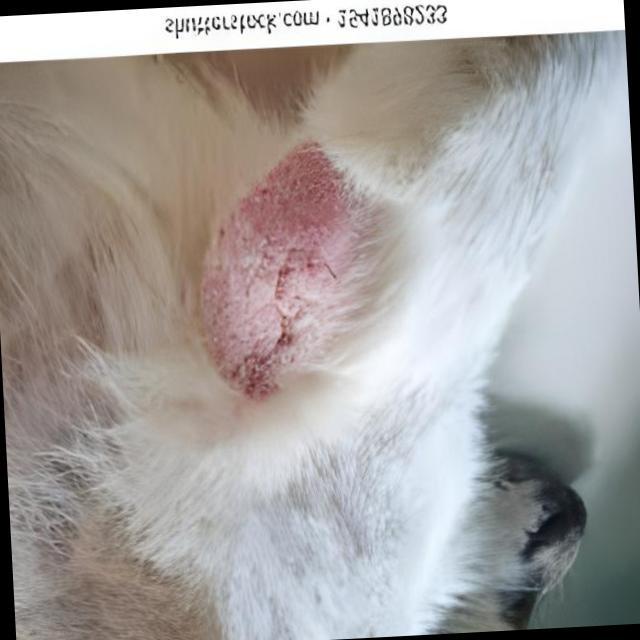
Canine dermatitis — inflammation of the skin presenting with erythema, pruritus, papules, and excoriation. May be allergic, contact, or atopic in origin.